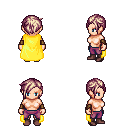
a pixel art fantasy rpg character, female body template, human, light skin, yellow cape, magenta pants, white blonde pixie cut hairstyle, leather bracers, maroon shoes, four views (front, back, left, right), 2x2 character sprite sheet, small pixel art, hard edges, no anti-aliasing